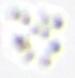
Label: Phaeocystis